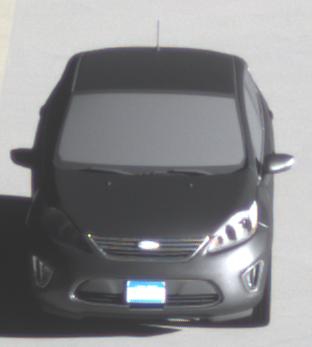
Make: Ford
Model: Fiesta
Detailed model: ’09 Sedan (seventh series)
Model produced from: 2010
Model produced until: 2017
Doors: 4
Color: gray
Road condition: dry road
Daytime: morning or afternoon
Contrast: high contrast